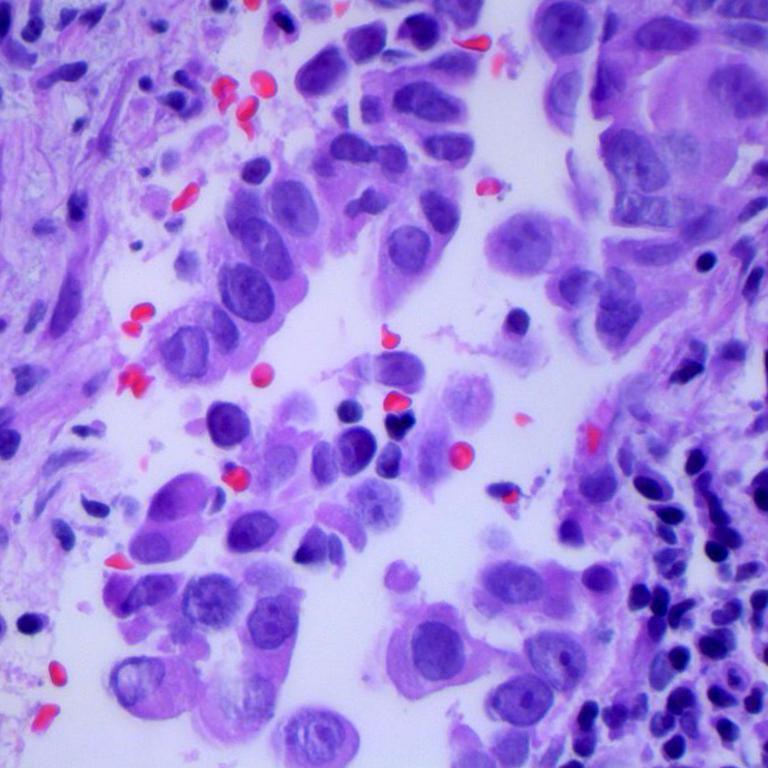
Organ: lung
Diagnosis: adenocarcinomas